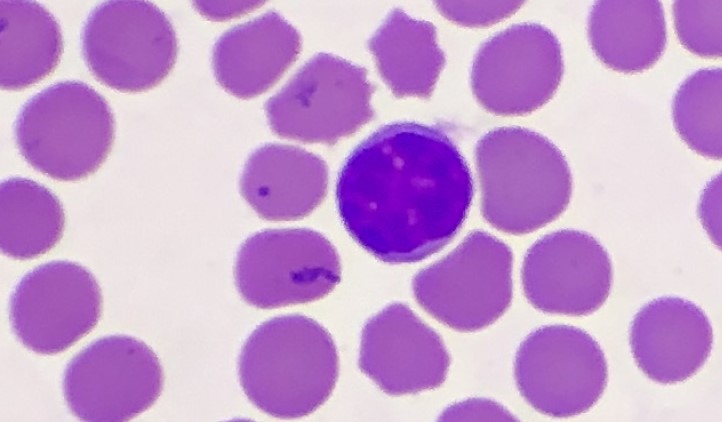
White blood cell type: Lymphocyte